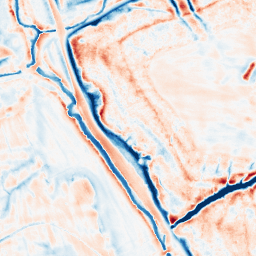
Category: edge_preserving
Decomposition family: bilateral
Decomposition parameters: d: 21
sigma_color: 75
sigma_space: 25
Upsampling method: quadratic
Upsampling parameters: scale: 2
Upsampling scale: 2